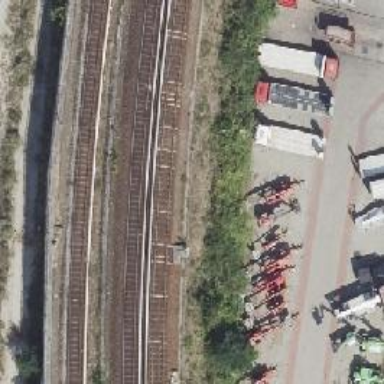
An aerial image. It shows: Railway signal.